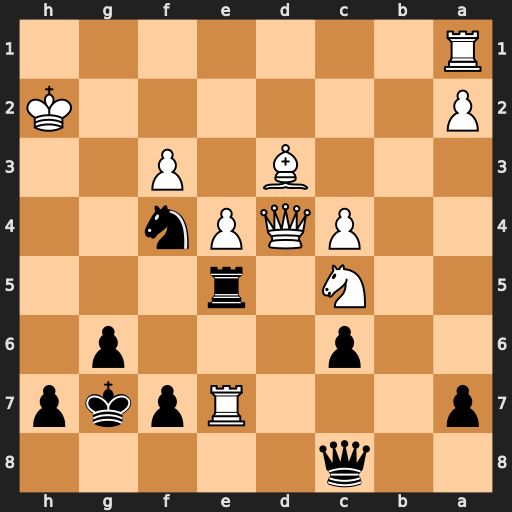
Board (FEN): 2q5/p3Rpkp/2p3p1/2N1r3/2PQPn2/3B1P2/P6K/R7
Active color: b
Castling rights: -
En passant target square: -
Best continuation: Qh3+ Kg1 Qg2#